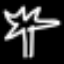
Label: palm tree